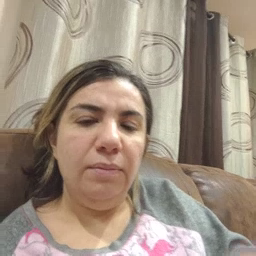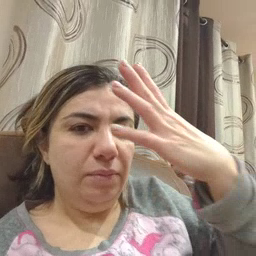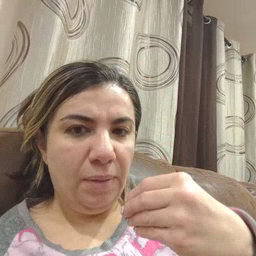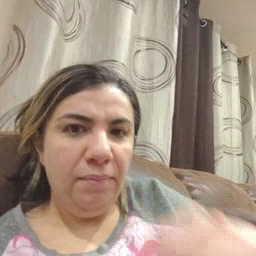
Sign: sleep